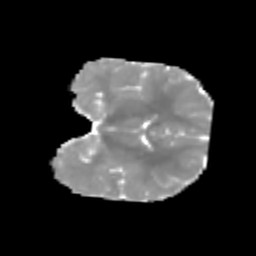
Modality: MD
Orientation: coronal
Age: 6
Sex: female
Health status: healthy